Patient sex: M
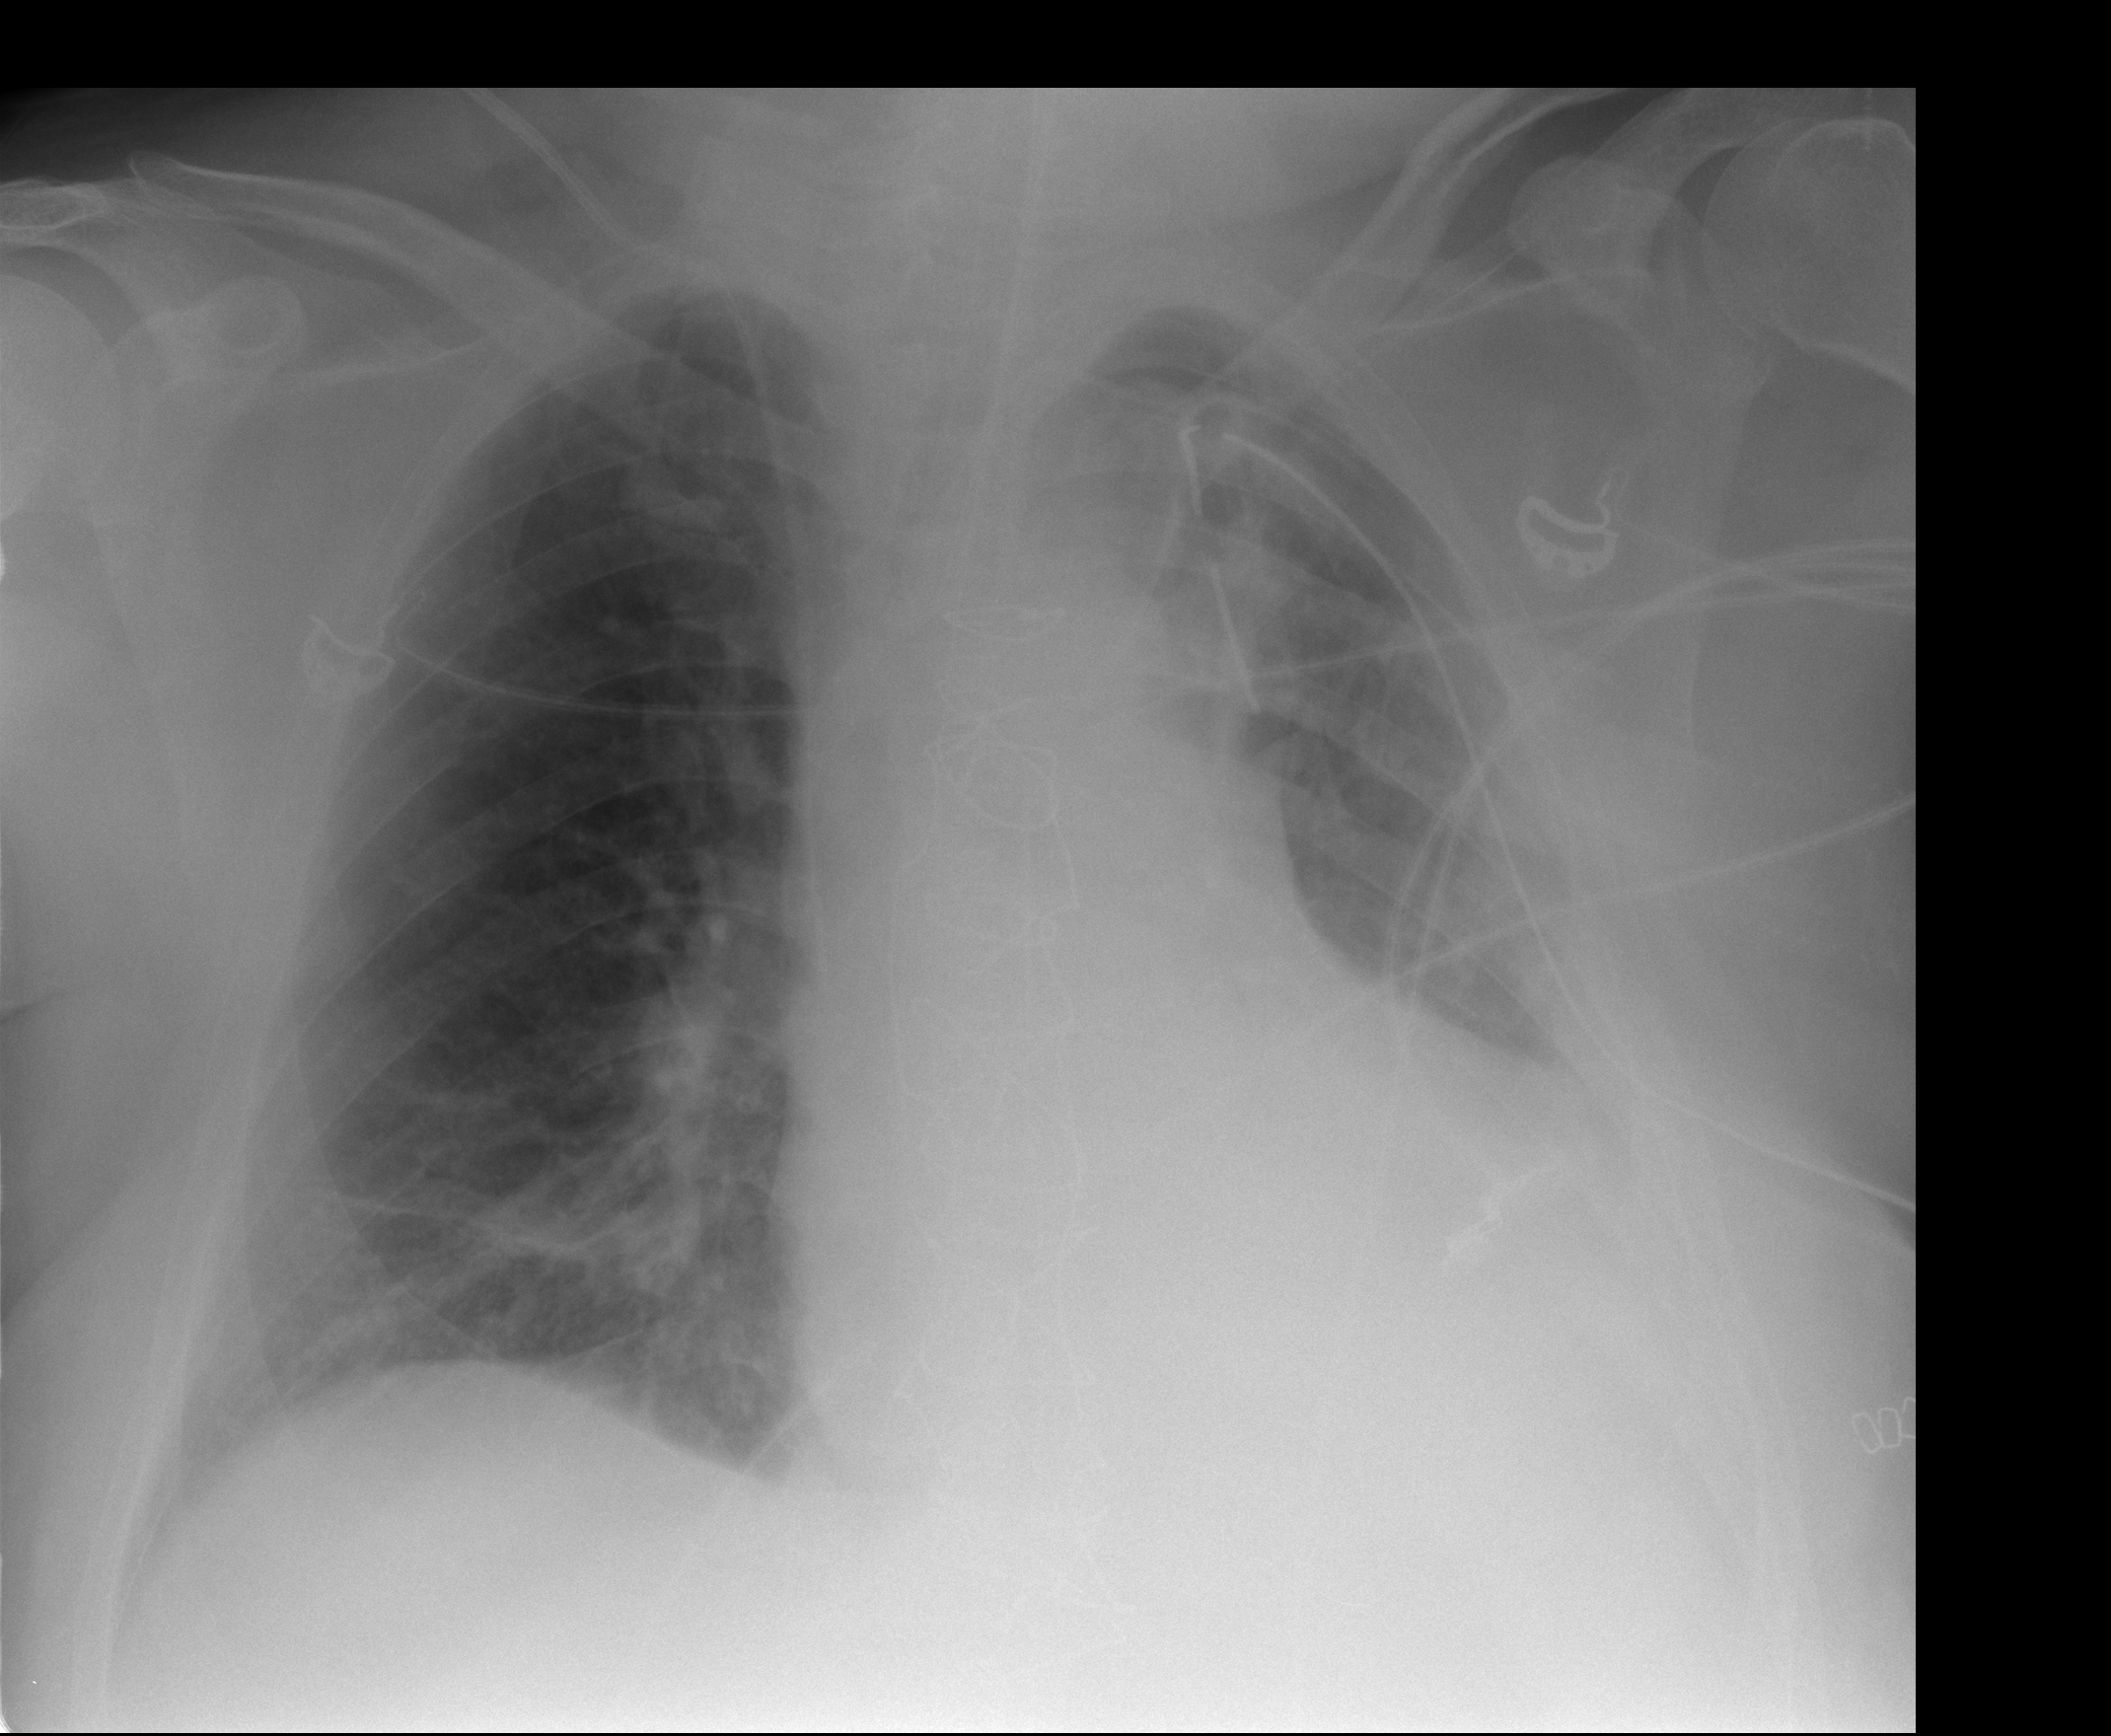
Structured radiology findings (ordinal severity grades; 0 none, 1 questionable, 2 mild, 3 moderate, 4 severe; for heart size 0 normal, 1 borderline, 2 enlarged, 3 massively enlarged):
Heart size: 2
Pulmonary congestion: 0
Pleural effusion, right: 0
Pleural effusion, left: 2
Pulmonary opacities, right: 0
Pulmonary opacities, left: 0
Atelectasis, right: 0
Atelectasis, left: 2